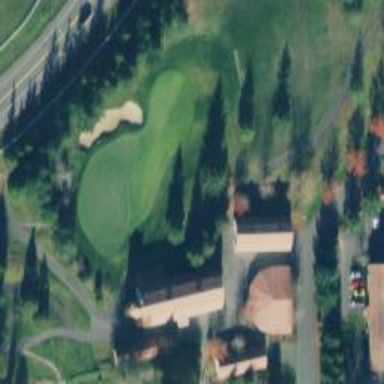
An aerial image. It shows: View of golf hole.